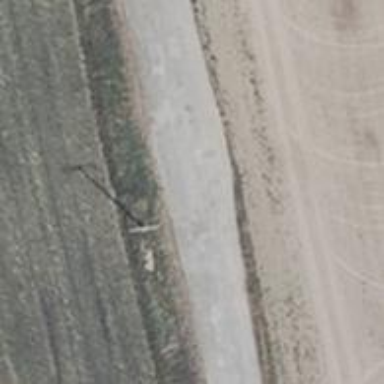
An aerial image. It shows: Straight power pole with straightforward line management.